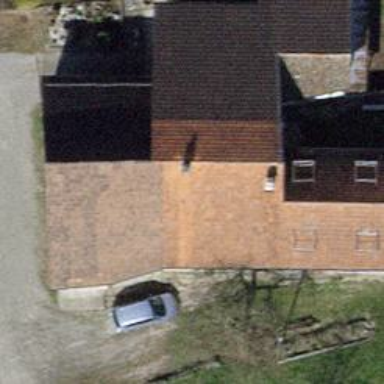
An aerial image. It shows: Farm building with gabled roof.